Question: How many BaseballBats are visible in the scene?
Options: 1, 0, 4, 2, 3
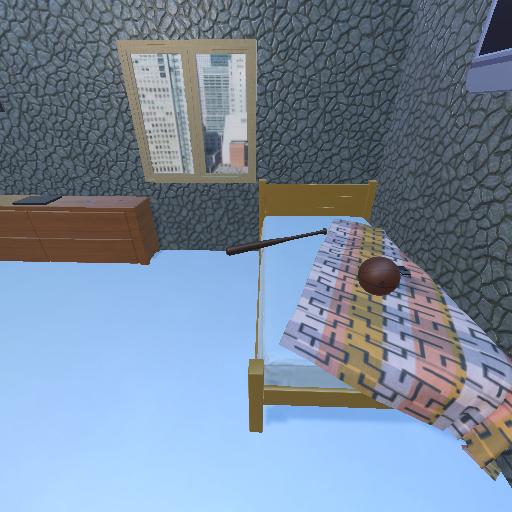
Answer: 1